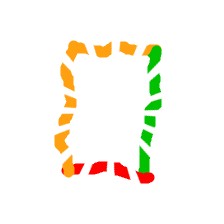
Shape: rectangle